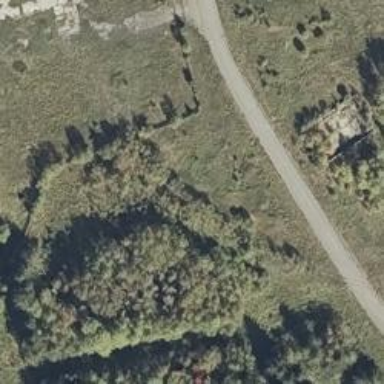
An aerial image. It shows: Abandoned railway.